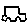
Label: car